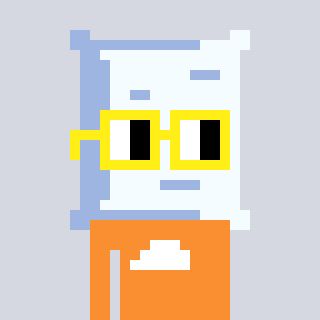
a pixel art character with square yellow glasses, a pillow-shaped head and a orange-colored body on a cool background